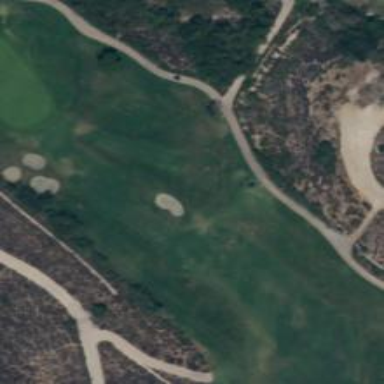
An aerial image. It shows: Service road used as golf cart path.